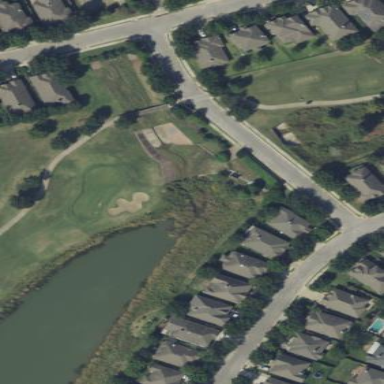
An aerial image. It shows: Water hazard in golf course. The hazard is natural water feature.